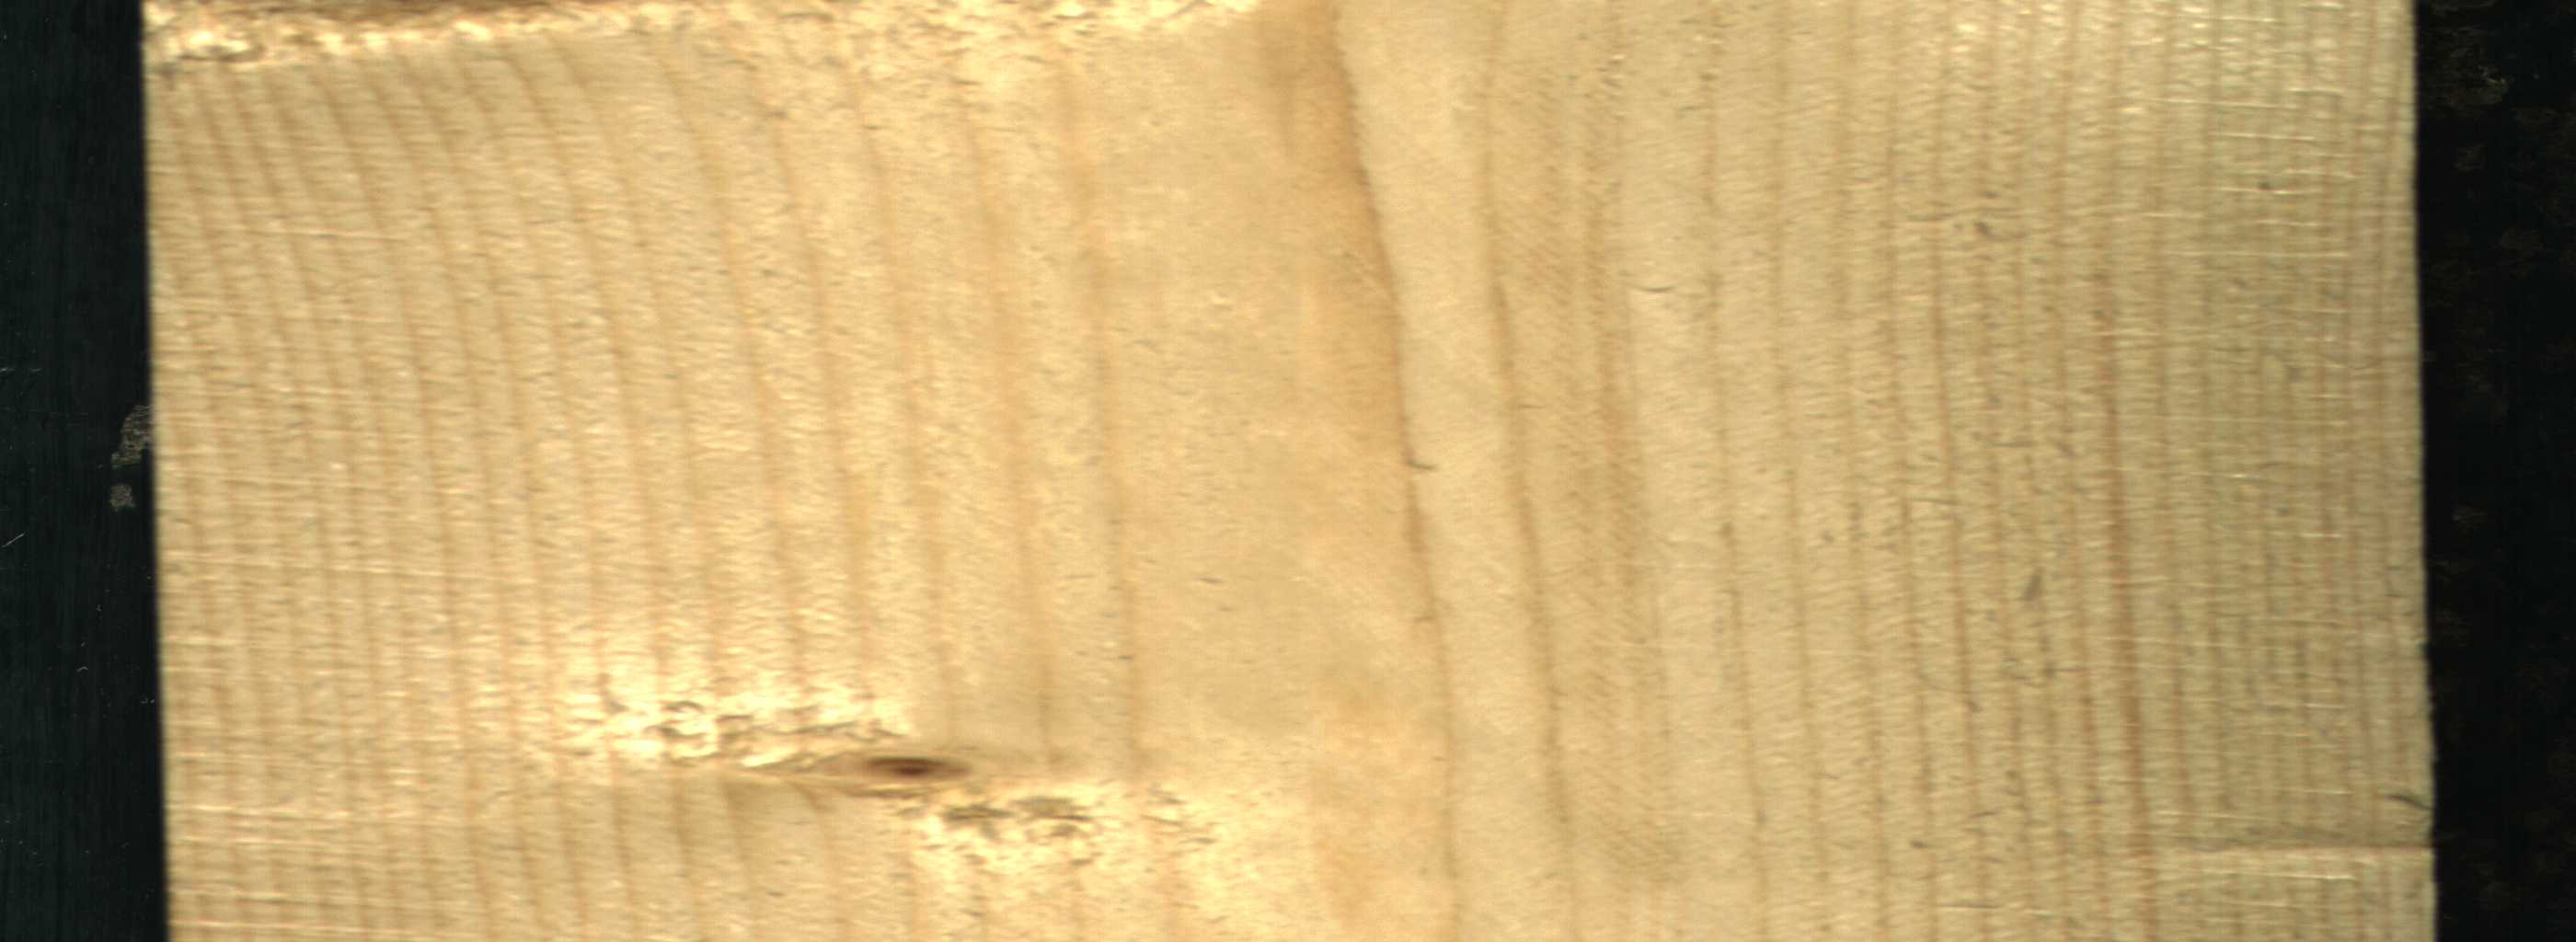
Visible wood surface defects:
Live_Knot